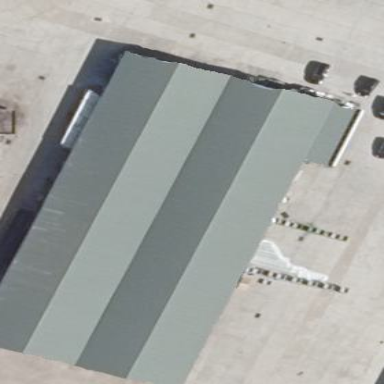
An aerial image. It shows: Building with identifiable parts.